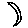
Label: moon